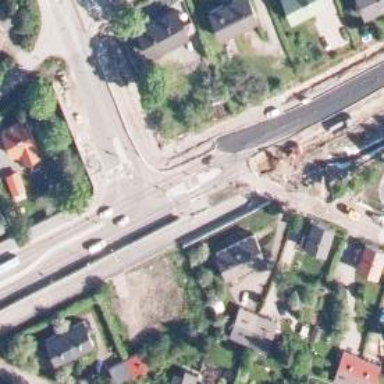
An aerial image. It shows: Secondary road with asphalt surface.